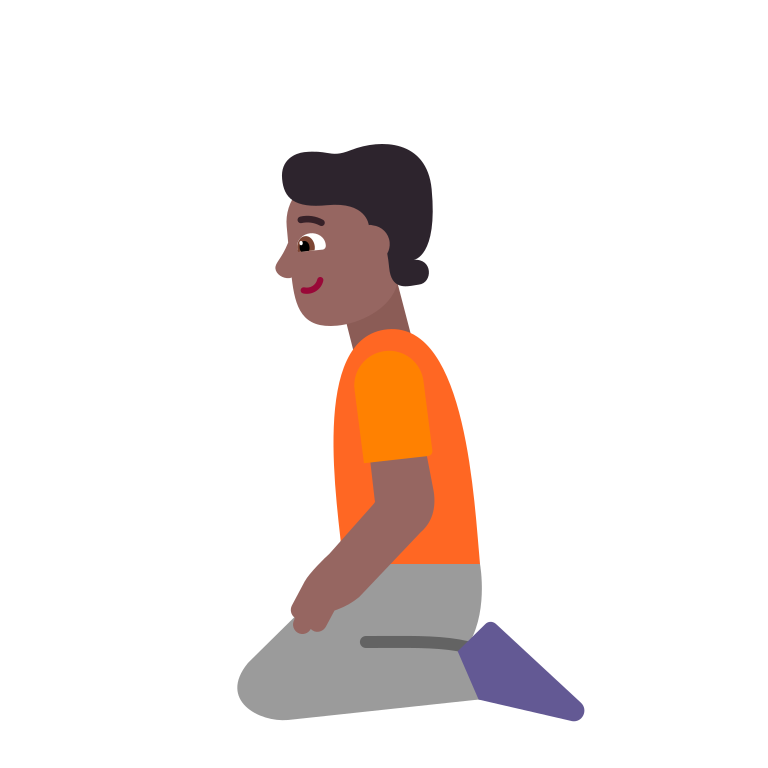
person kneeling flat  dark